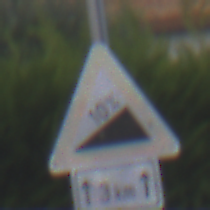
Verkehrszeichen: Steigung10
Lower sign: LaengeEinerStrecke2
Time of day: SunriseSunset
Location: Outdoor (Urban)
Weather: Clear
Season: NotSpecified
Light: Natural